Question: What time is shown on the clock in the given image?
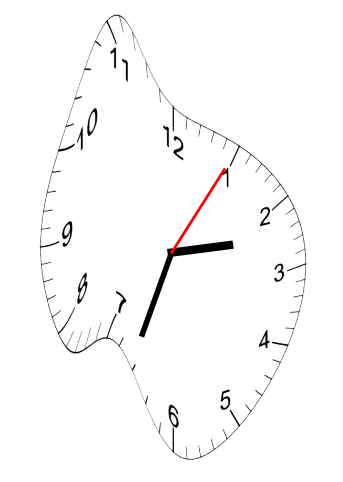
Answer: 02:33:05